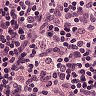
Metastatic tissue present: no